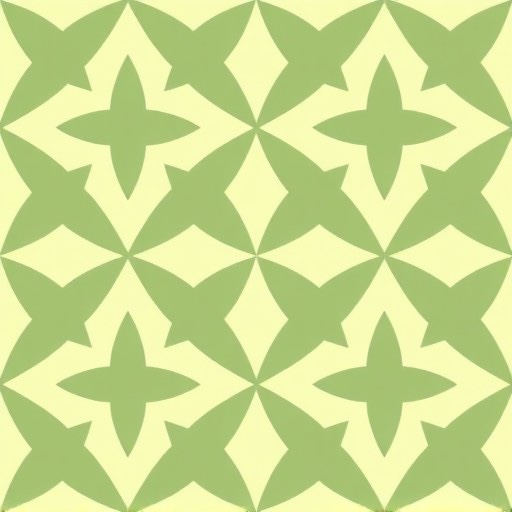
Category: Thank You